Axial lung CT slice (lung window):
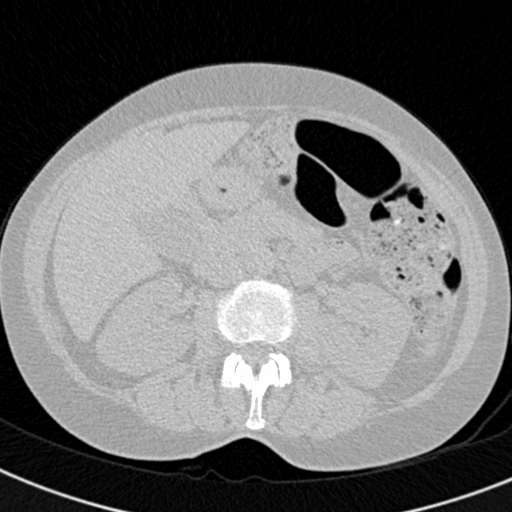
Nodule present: no